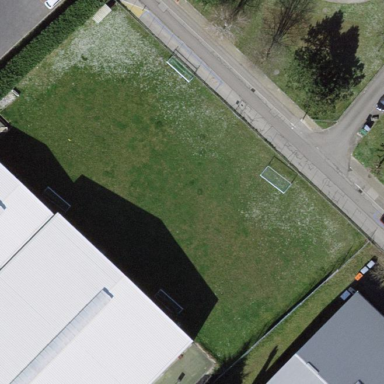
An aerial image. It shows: Soccer pitch for outdoor sports and leisure activities.